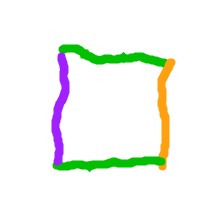
Shape: square